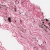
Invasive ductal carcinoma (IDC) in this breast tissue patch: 0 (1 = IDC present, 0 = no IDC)